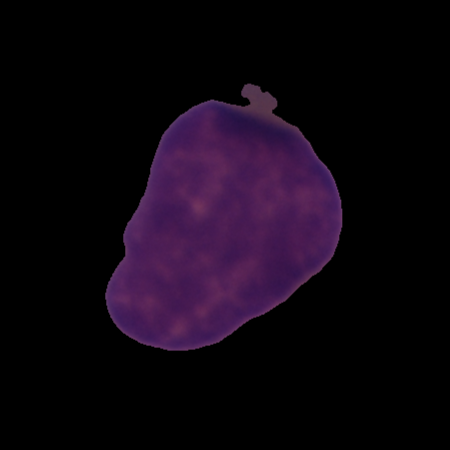
Label: cancer